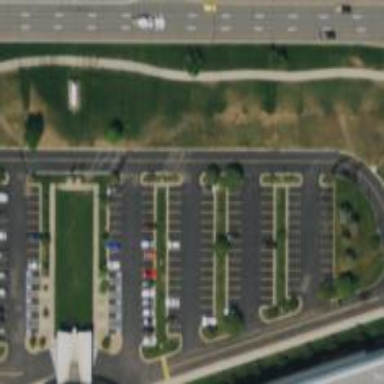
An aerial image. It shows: Parking space.